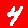
Digit: 4